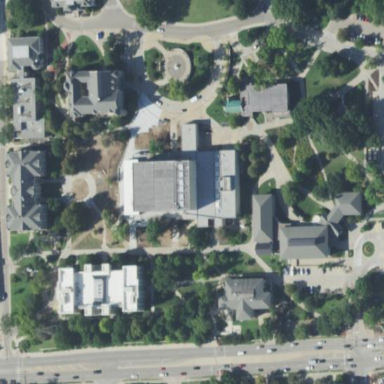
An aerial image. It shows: University building.